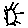
Label: sun